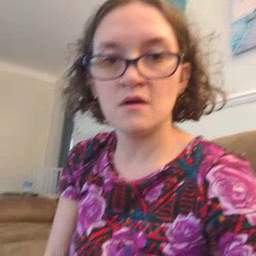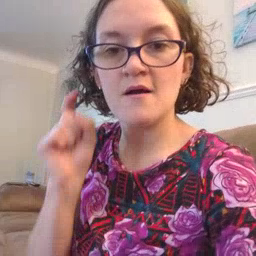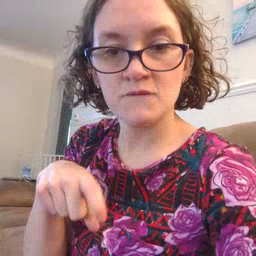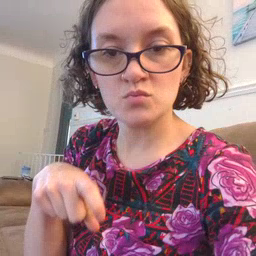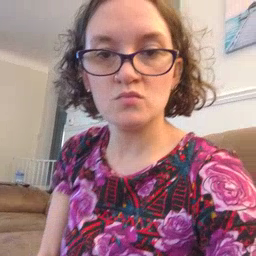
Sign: haveto